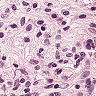
Metastatic tissue present: no